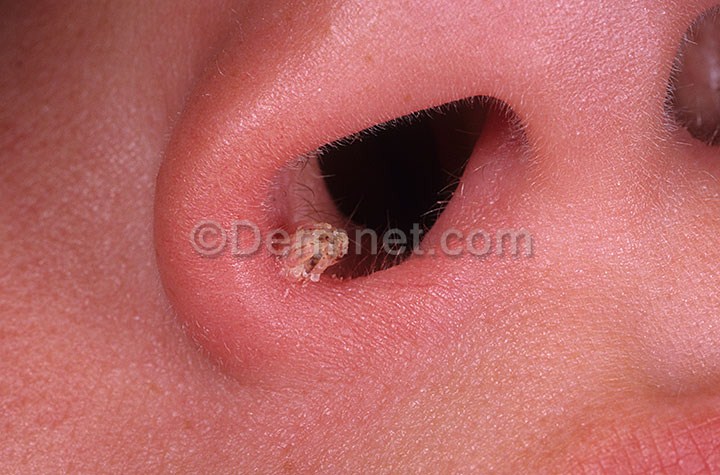
Disease: Warts Molluscum and other Viral Infections